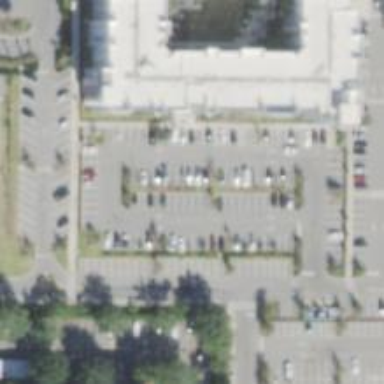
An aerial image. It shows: Parking space.